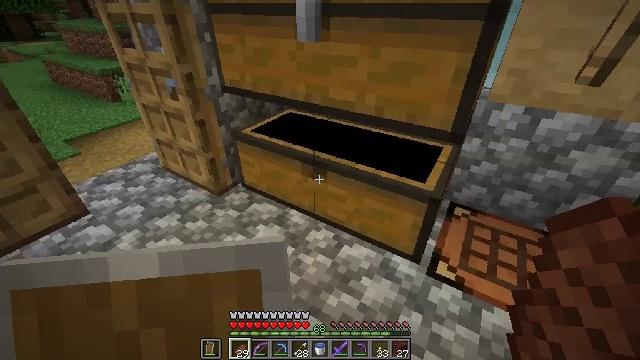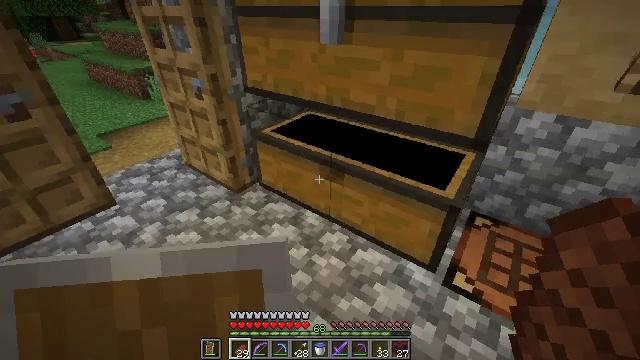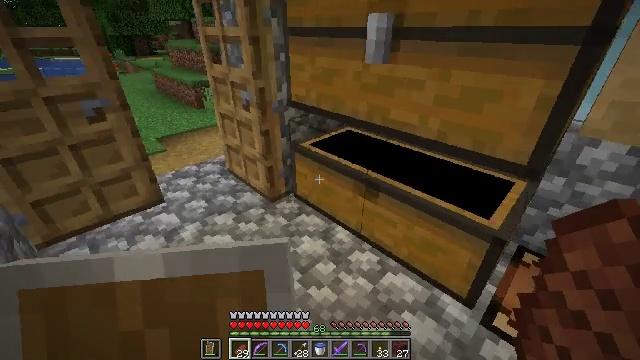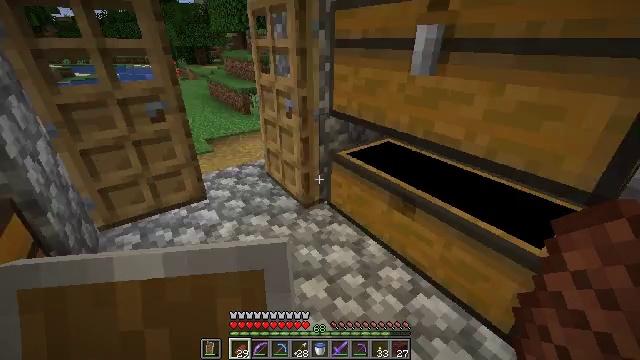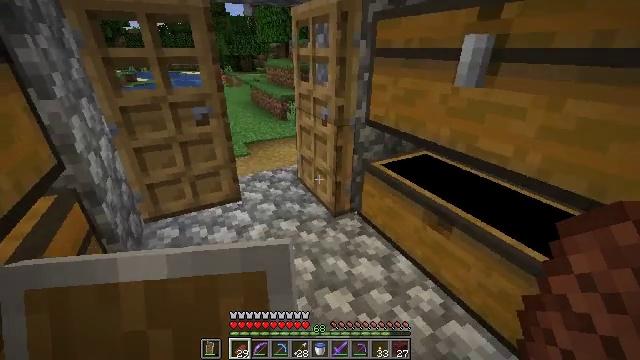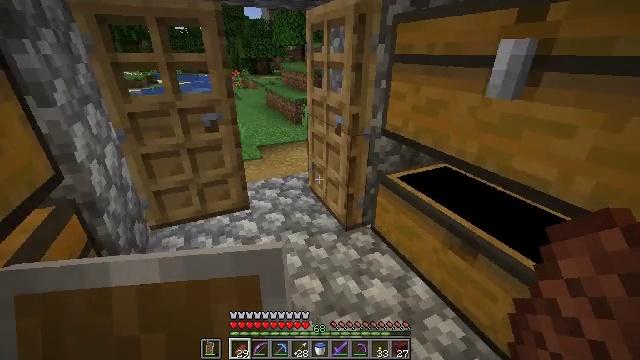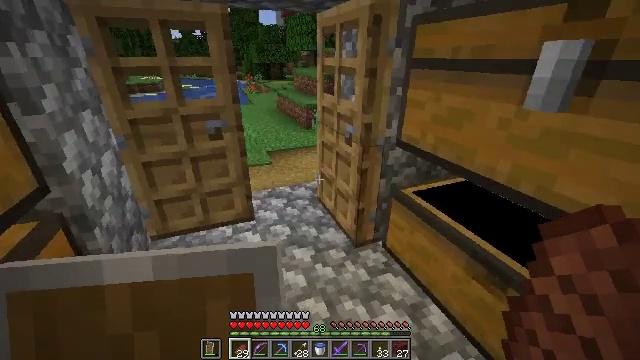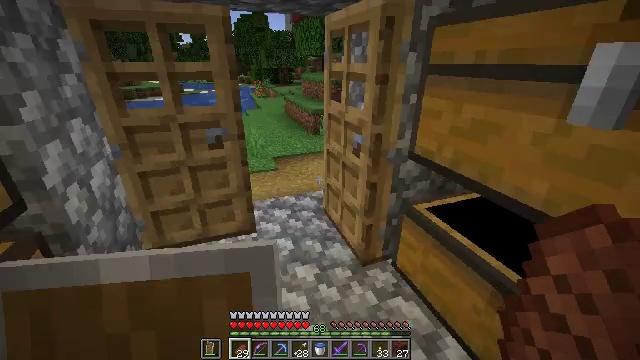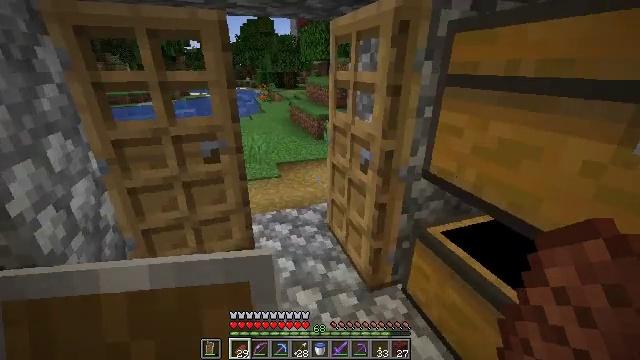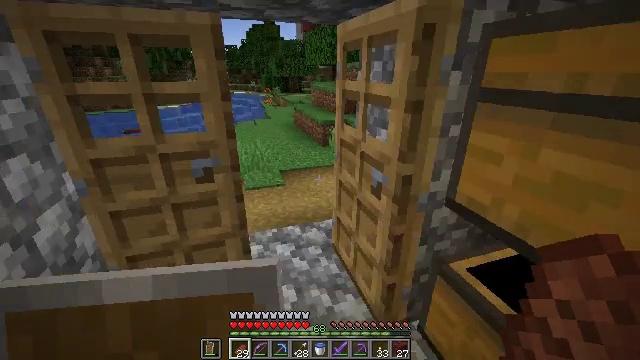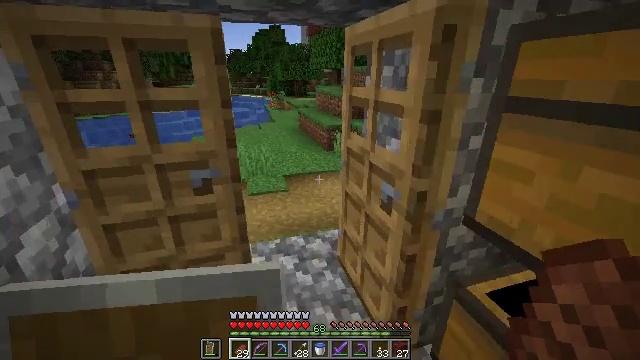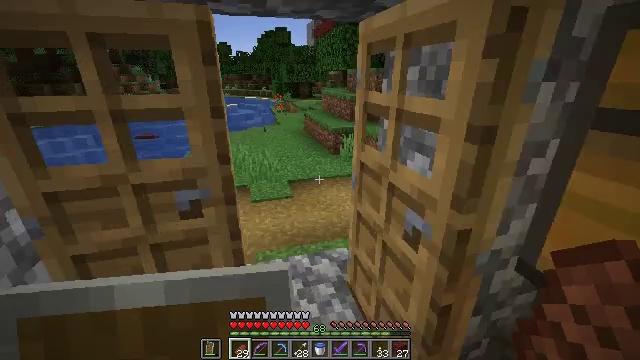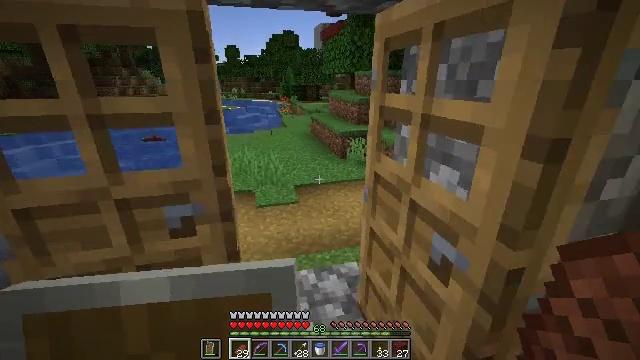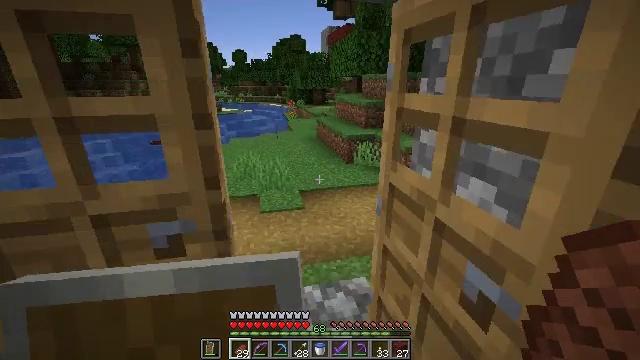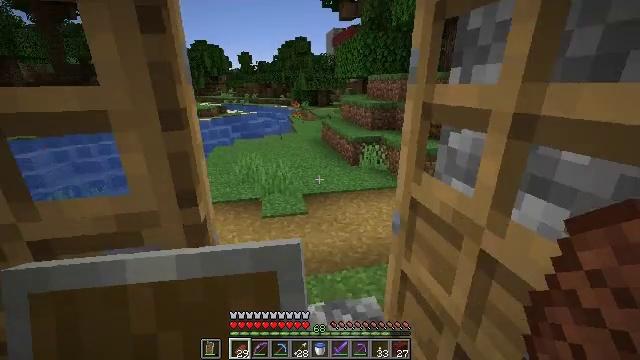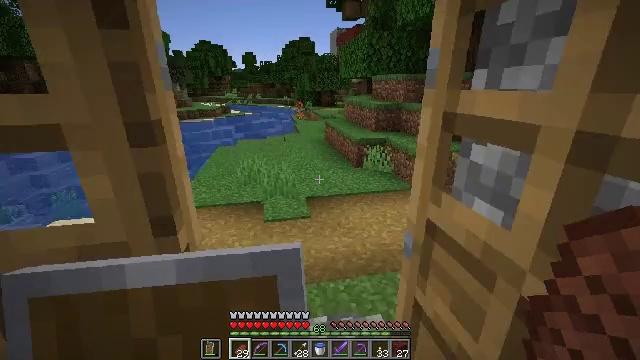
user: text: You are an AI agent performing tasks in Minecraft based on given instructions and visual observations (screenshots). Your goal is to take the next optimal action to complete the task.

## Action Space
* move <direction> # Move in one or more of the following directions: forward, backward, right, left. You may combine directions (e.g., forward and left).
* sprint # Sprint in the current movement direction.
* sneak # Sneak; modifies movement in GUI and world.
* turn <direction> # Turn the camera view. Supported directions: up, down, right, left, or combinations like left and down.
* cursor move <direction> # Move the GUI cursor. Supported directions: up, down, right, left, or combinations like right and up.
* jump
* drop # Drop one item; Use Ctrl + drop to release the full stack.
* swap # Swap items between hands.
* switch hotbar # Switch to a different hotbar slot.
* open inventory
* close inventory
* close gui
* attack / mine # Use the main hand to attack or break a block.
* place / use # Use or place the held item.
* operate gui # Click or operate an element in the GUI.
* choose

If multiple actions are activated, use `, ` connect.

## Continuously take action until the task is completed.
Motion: motion action
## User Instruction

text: Mine the pumpkin from the ground.
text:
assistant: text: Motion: turn left, close inventory
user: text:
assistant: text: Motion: turn left and up, close inventory
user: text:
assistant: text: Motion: turn left and up
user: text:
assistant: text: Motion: move forward, turn left and up
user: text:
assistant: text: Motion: move forward, turn left
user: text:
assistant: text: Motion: move forward, turn left
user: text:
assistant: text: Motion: move forward, turn left and up
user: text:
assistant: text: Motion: move forward, turn left
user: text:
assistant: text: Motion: move forward, turn left
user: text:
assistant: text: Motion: move forward, turn left
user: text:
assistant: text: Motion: move forward, turn left
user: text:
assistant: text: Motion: move forward, turn left
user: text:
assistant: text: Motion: move forward, turn left
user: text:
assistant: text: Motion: move forward, turn left
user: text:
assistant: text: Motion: move forward
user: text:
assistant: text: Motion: move forward
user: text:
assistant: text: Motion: move forward
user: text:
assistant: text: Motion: move forward
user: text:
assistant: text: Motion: move forward
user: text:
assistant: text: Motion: move forward, turn right
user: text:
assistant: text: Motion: move forward, turn right
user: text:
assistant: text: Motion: move forward and move left, turn right and down
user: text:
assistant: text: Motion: move forward and move left, turn right
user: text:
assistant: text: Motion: move forward and move left, turn right
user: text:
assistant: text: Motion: move forward and move left, turn right
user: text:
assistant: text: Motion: move forward and move left, turn right
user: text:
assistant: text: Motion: move forward and move left, turn right
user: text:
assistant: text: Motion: move forward and move left, turn right
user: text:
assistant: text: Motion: move forward and move left, turn right
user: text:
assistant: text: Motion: move forward and move left, turn right